Question: My 'npm' version is '2.5.1' and my 'node' version is '0.12.0'. When I try to run 'npm init', I get the following error:
> npm ERR! Invalid name: "donn&jul"
Here is the screenshot: .
Why is this happening?
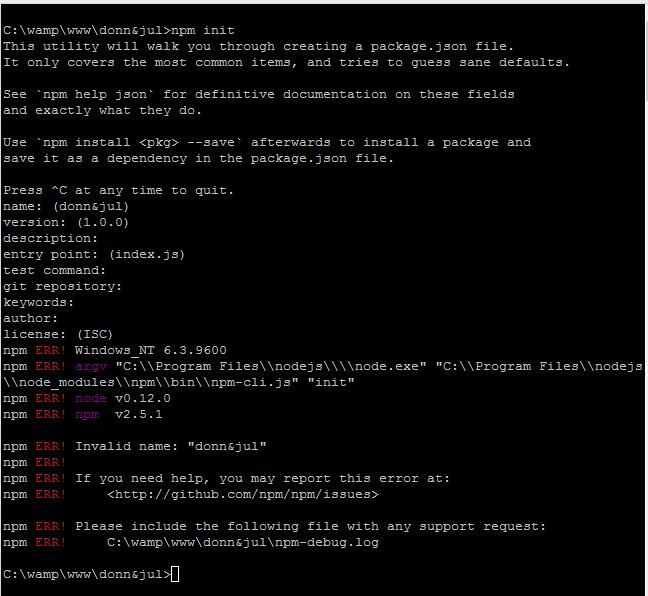
Answer: > From the <URL>:> The name ends up being part of a URL, an argument on the command line, and a folder name. Therefore, the name can't contain any non-URL-safe characters.
I believe '&' is not url-safe.